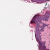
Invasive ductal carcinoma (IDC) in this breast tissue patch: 0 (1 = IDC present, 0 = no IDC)